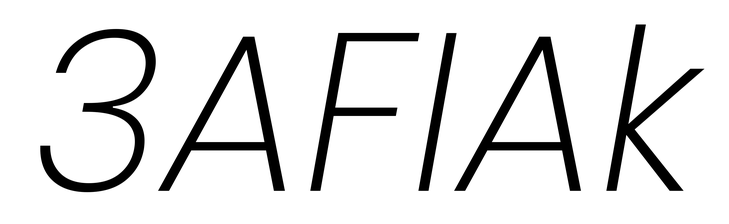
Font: Poppins-ExtraLightItalic